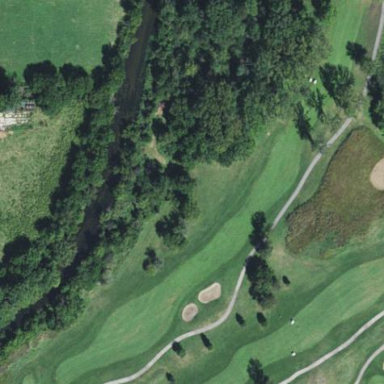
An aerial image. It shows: Grassy area designated as golf fairway.